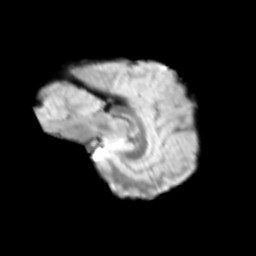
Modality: T2w
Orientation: sagittal
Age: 9
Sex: male
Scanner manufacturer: siemens
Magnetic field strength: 3 T
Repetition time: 3.8 s
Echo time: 0.07 s